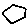
Label: hexagon